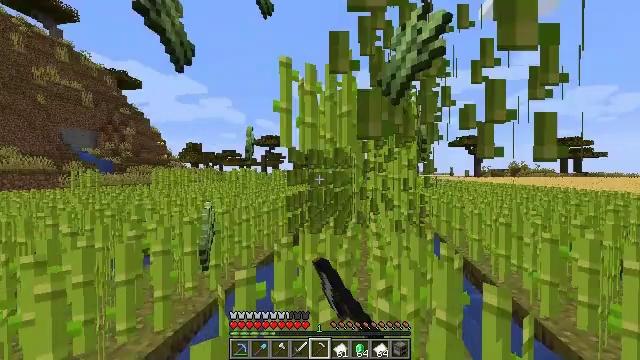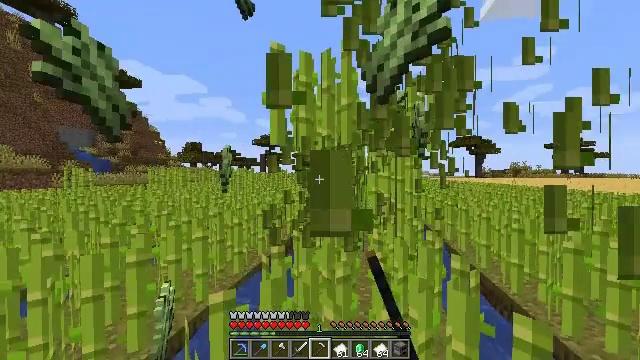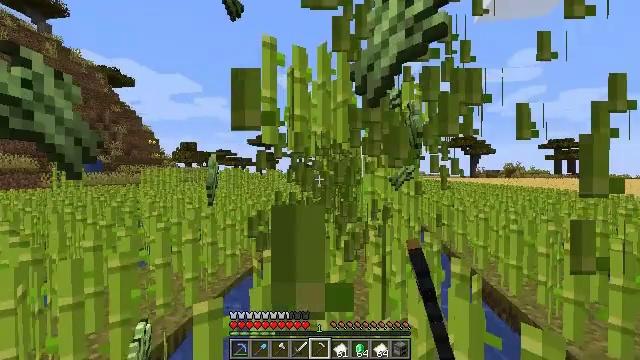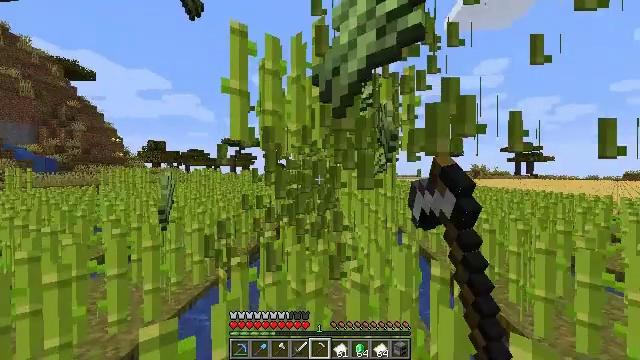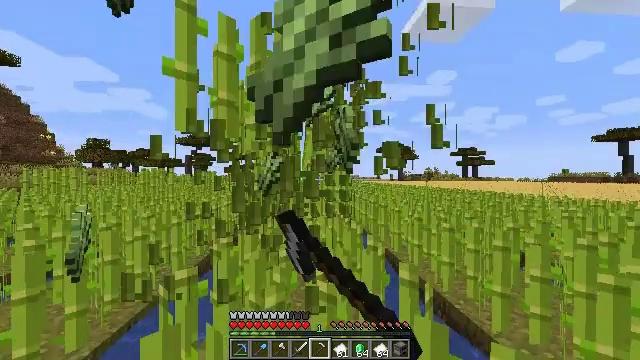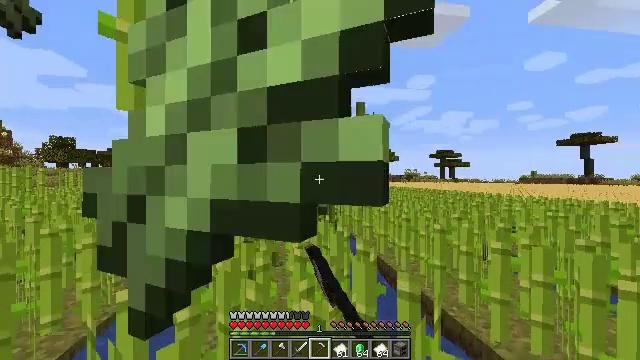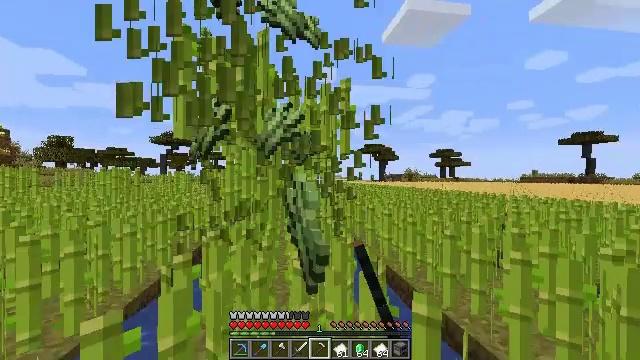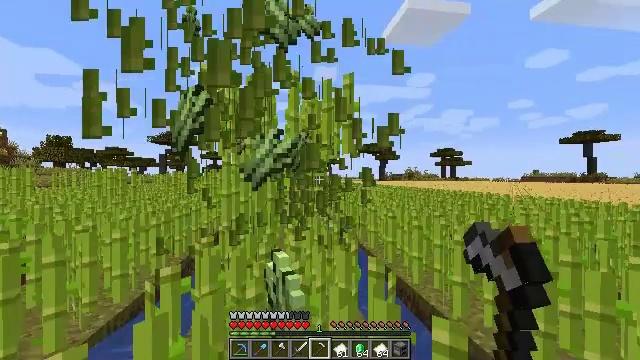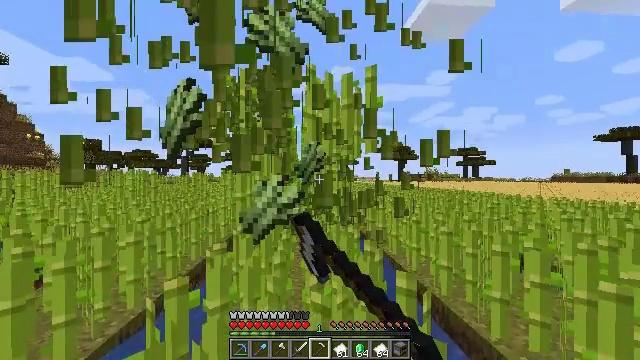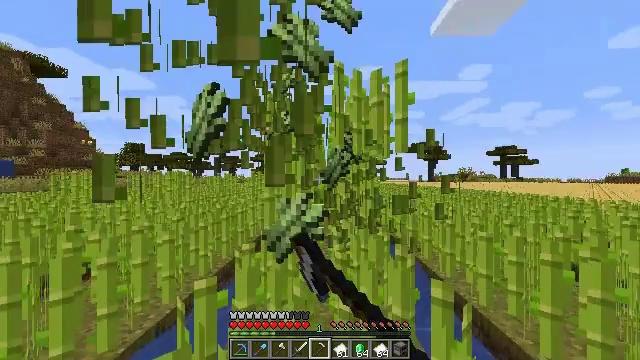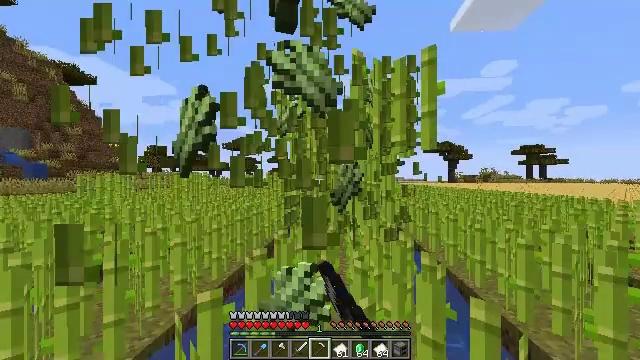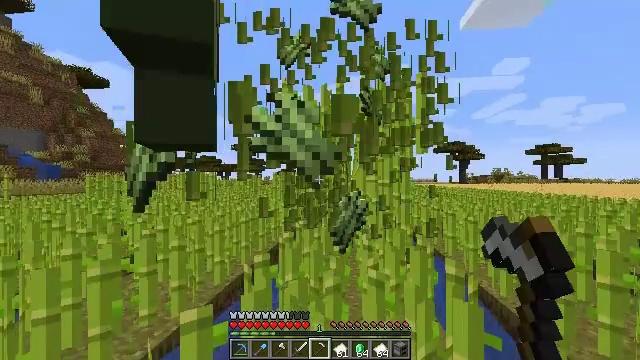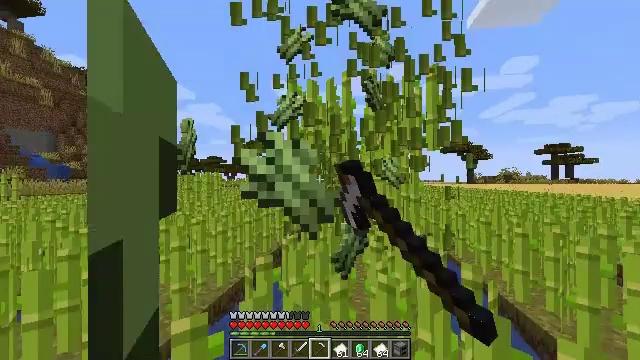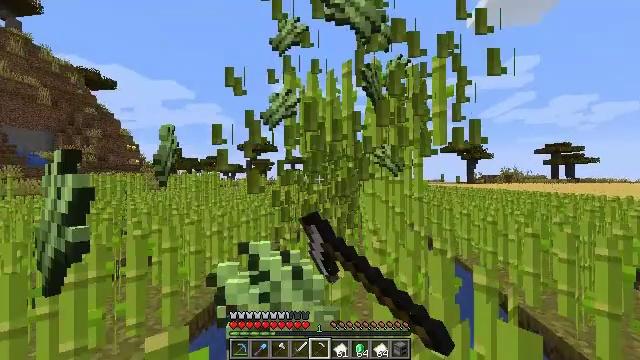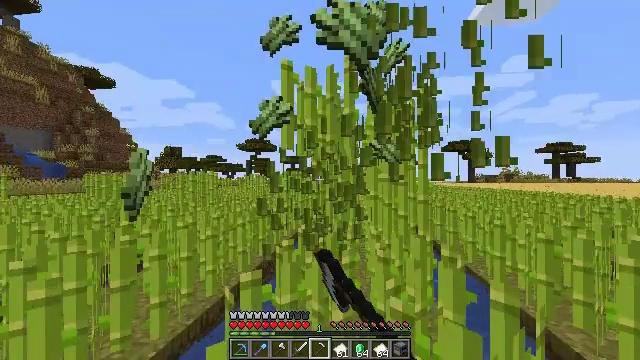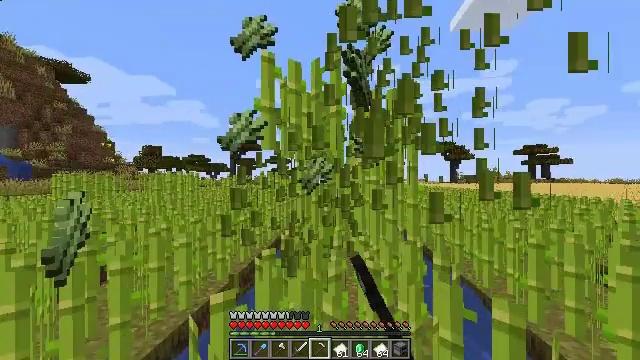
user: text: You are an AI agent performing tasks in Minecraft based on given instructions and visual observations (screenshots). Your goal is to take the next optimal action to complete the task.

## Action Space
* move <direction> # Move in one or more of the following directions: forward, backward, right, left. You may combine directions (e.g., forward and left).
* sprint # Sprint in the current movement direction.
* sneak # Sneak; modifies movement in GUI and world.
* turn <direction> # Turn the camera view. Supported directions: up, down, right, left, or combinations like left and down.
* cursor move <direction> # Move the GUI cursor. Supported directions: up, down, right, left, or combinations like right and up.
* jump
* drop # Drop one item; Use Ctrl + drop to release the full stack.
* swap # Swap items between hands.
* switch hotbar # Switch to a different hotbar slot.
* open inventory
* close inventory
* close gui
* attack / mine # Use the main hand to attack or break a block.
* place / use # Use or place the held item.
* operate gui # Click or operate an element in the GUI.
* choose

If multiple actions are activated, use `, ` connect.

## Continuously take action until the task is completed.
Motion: motion action
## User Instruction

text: Harvest sugar cane from the plant.
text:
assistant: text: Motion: move forward, attack / mine
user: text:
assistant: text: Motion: move forward, attack / mine
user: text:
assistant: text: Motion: move forward, turn right, attack / mine
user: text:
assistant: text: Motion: move forward, turn right, attack / mine
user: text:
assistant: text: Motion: move forward, turn right, attack / mine
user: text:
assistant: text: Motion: move forward, attack / mine
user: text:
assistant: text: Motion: move forward, attack / mine
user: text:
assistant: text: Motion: move forward, turn left, attack / mine
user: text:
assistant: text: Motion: move forward, turn left, attack / mine
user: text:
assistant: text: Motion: move forward, turn left, attack / mine
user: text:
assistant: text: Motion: move forward, turn left, attack / mine
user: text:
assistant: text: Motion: move forward, turn left, attack / mine
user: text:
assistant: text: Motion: move forward, attack / mine
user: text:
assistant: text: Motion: move forward, attack / mine
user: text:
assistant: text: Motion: move forward, turn right, attack / mine
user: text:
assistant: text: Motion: move forward, turn right, attack / mine
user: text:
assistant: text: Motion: move forward, turn right, attack / mine
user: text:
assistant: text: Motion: move forward, attack / mine
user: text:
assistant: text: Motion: move forward, attack / mine
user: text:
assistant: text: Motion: move forward, turn left, attack / mine
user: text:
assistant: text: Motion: move forward, turn left, attack / mine
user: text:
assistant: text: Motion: move forward, turn left, attack / mine
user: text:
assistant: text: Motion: move forward, turn left, attack / mine
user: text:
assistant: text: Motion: move forward, attack / mine
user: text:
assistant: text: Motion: move forward, attack / mine
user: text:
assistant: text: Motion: move forward, attack / mine
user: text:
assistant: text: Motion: move forward, attack / mine
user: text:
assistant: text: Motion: move forward, turn right, attack / mine
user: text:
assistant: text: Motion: move forward, turn right, attack / mine
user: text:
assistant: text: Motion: move forward, turn right, attack / mine